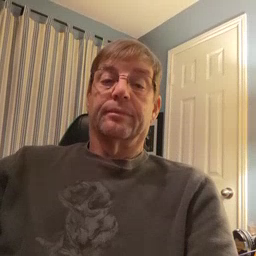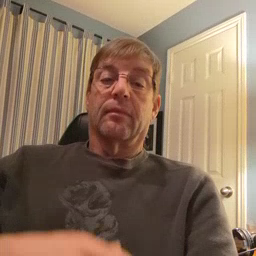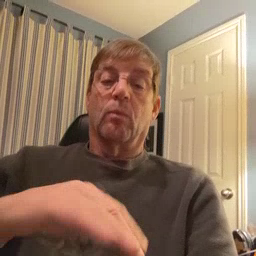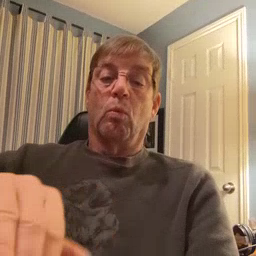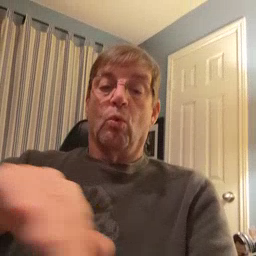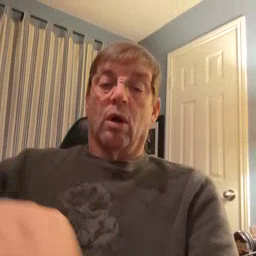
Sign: pool